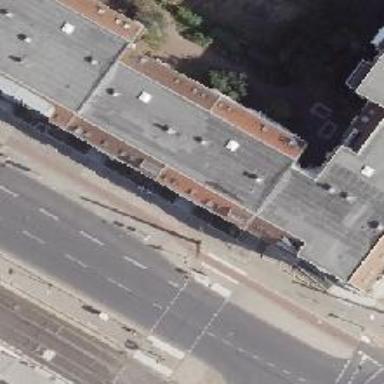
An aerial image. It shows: Building with apartments featuring unique double saltbox roof shape.